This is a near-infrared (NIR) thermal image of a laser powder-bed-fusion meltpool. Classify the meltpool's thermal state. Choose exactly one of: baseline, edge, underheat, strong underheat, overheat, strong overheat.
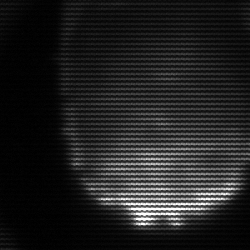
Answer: edge